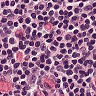
Metastatic tissue present: no